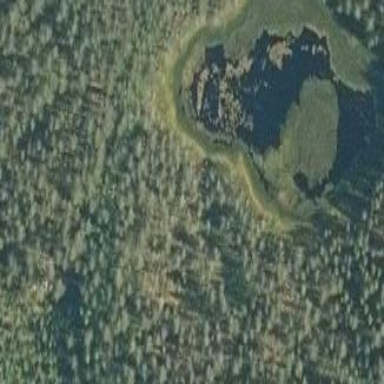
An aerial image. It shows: Peaceful pond surrounded by nature.